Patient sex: F
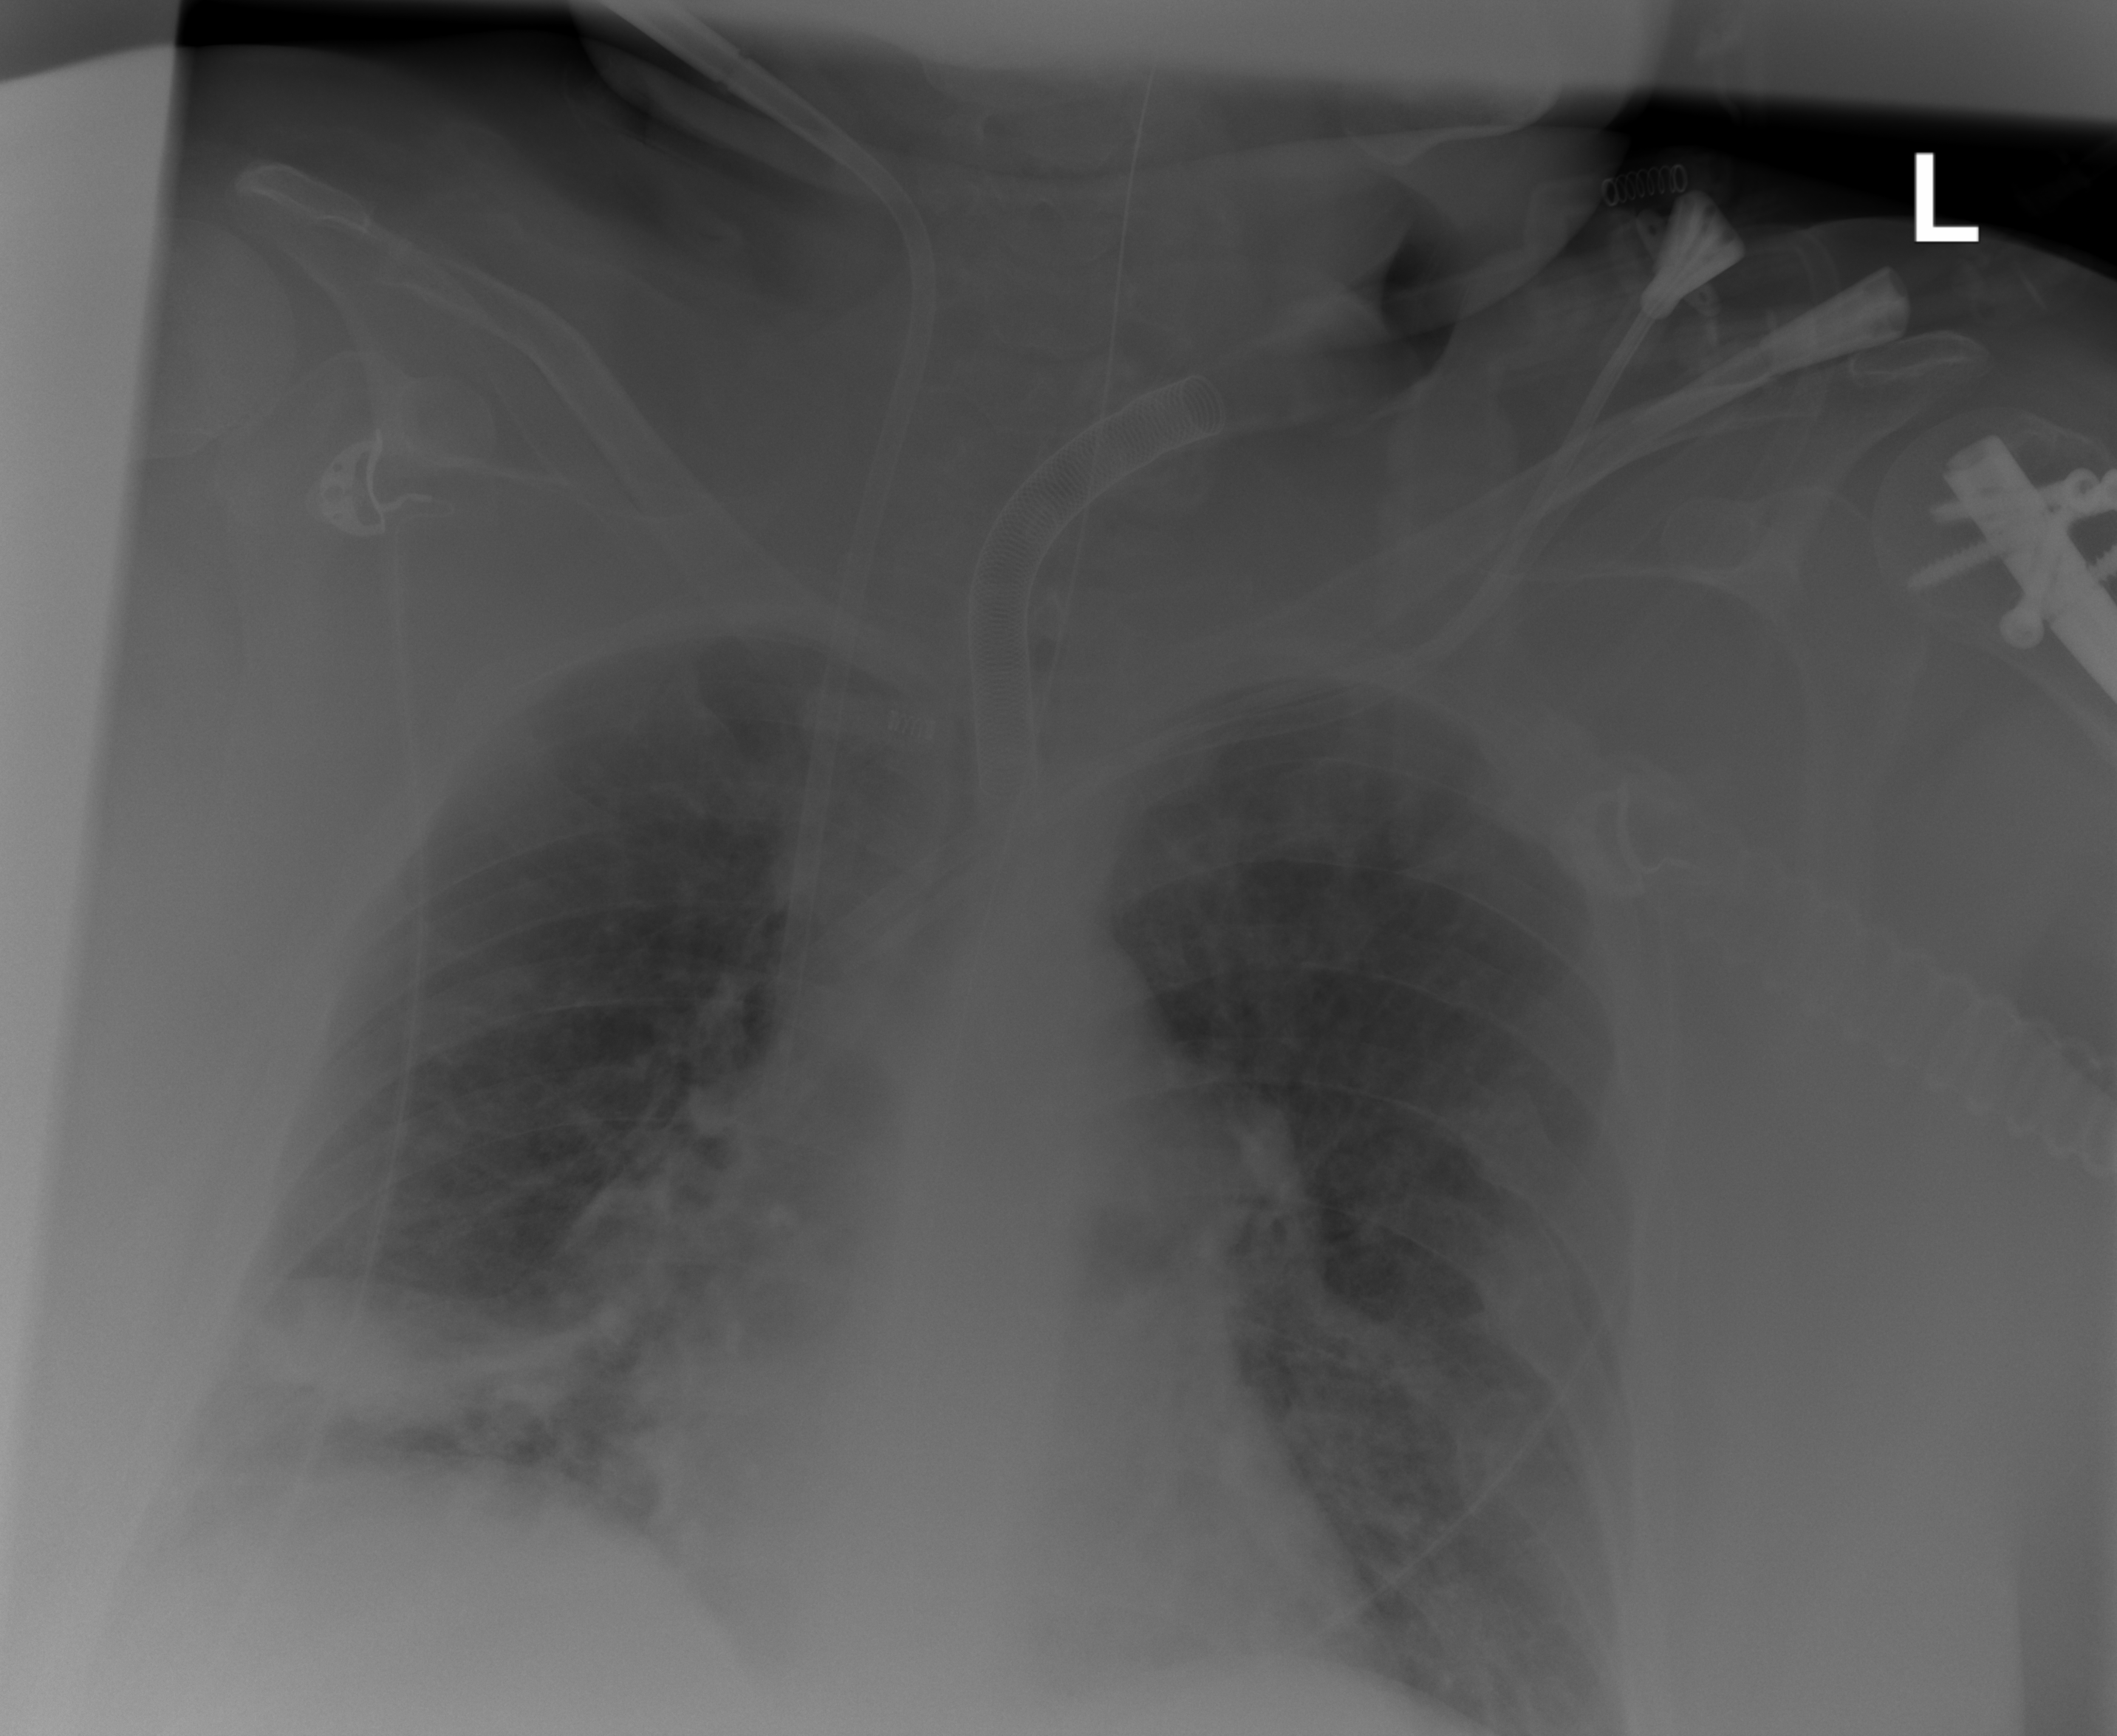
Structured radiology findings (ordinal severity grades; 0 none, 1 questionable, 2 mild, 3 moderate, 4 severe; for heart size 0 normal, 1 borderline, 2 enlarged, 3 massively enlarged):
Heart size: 2
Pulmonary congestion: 2
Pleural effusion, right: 2
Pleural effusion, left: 1
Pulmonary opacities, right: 2
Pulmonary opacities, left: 2
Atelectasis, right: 3
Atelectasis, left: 2